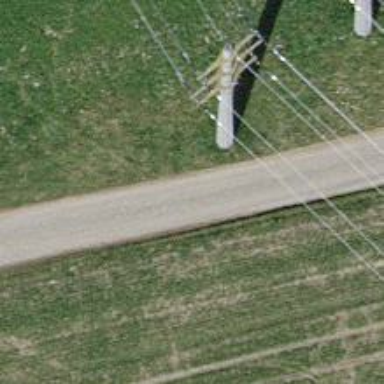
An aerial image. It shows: Concrete power pole.